Field crop: maize
Growth stage: 1
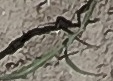
Species: sorghum